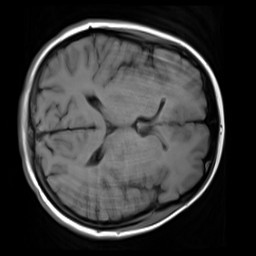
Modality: T1w
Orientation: axial
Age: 21
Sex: female
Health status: healthy
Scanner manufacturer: siemens
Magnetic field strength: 3 T
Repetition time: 4.1 s
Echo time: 0.0085 s